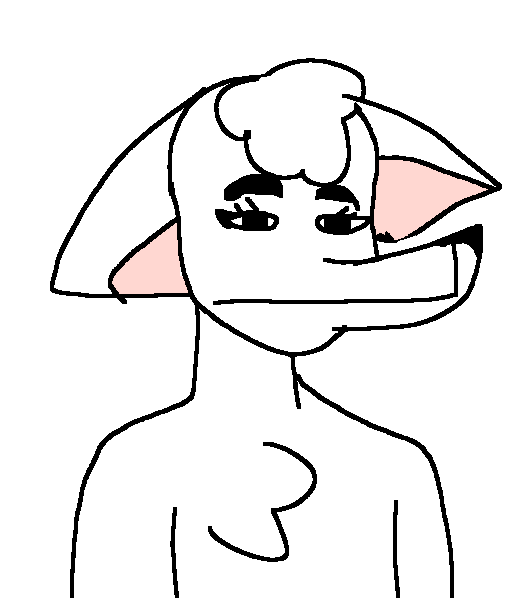
Label: 5_Animal